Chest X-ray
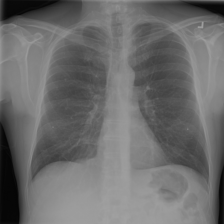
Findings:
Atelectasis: negative
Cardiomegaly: negative
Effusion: negative
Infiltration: positive
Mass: negative
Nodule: positive
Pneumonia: negative
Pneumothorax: negative
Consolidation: negative
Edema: negative
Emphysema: negative
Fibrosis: negative
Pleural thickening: negative
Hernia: negative